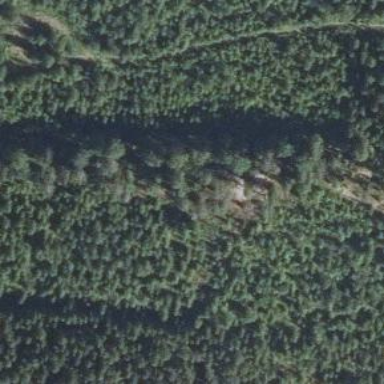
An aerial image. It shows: Natural cliff.